Chest X-ray:
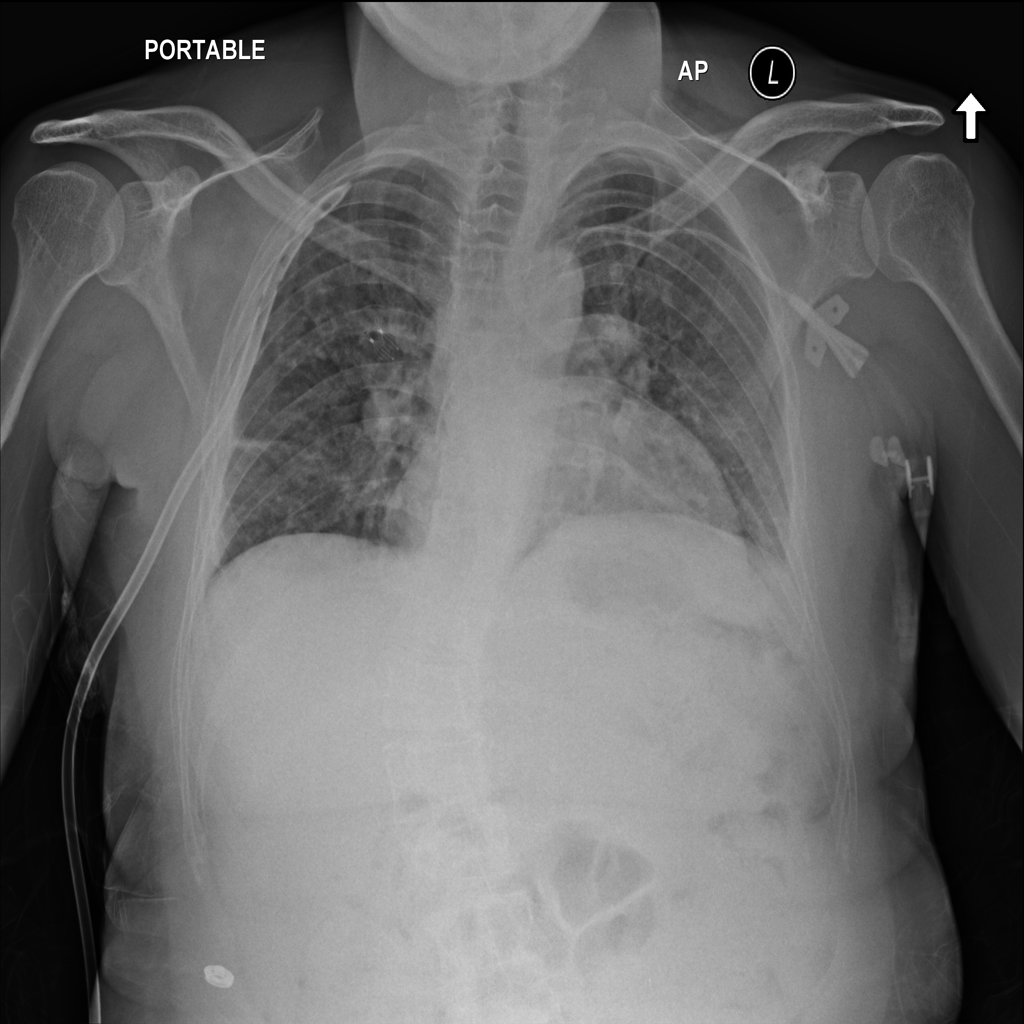
Findings: Consolidation, Cardiomegaly
No abnormal finding: no